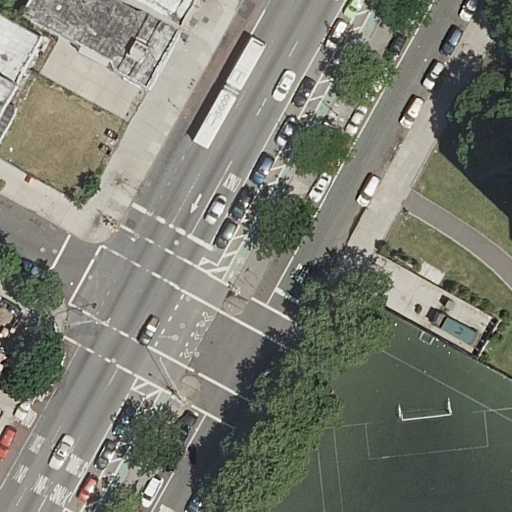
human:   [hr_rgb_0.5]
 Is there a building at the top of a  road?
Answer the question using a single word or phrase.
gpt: yes

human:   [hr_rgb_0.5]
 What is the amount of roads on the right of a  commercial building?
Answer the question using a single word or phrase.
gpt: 0

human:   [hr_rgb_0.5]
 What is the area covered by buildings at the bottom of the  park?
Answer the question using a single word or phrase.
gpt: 0m2

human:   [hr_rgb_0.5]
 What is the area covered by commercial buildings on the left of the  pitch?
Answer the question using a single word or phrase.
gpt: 0m2

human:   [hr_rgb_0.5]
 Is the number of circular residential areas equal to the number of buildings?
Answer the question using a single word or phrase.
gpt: no

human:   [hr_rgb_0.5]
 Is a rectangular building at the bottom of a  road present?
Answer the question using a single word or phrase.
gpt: yes

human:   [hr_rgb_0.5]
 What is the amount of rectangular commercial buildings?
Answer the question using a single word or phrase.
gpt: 0

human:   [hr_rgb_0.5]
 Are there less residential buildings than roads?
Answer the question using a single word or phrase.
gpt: yes

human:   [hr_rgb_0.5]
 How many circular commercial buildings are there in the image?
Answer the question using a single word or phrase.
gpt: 0

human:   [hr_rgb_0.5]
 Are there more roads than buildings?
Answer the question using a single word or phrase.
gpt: yes

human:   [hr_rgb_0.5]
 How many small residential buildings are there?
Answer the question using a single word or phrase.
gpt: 1

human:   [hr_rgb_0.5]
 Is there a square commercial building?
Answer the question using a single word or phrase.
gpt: no

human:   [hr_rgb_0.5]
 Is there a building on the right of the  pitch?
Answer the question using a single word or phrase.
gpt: no

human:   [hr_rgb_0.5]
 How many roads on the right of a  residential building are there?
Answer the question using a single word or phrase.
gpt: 5

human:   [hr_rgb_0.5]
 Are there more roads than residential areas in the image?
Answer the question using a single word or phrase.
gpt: yes

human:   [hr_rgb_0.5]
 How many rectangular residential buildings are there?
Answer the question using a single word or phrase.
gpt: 3

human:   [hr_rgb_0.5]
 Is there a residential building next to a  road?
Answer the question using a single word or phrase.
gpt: yes

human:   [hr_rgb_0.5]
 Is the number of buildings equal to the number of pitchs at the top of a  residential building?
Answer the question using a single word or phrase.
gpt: no

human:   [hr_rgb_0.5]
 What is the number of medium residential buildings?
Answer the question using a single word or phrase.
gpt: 3

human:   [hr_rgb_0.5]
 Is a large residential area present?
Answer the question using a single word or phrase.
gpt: no

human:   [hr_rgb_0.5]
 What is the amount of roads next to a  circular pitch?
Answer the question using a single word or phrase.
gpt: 0

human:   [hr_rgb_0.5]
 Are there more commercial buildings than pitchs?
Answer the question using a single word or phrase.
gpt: no

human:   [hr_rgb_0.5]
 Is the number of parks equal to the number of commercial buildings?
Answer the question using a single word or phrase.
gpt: no

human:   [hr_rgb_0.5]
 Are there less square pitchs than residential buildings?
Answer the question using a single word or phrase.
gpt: yes

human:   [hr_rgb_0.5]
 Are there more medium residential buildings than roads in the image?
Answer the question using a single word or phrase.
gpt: no

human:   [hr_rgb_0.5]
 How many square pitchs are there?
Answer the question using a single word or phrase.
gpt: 0

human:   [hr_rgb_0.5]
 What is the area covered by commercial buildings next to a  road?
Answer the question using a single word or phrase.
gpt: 0m2

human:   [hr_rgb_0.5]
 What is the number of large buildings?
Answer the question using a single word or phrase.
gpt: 0

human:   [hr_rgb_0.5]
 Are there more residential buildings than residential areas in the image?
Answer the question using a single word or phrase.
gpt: yes

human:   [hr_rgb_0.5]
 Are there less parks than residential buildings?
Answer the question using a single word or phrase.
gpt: yes

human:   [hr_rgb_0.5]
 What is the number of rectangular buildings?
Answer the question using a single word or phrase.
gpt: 3

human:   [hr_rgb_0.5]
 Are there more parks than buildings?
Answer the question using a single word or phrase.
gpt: no

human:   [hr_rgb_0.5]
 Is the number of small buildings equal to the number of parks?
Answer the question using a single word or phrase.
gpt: yes

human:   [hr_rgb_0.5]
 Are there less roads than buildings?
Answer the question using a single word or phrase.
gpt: no

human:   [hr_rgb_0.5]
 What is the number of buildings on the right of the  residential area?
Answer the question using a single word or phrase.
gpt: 0

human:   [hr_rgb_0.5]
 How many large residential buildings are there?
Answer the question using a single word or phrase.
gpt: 0